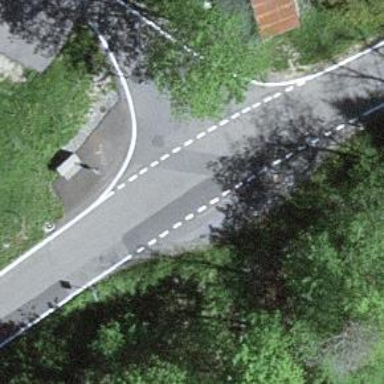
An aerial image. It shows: Bus stop with stop position for public transport.